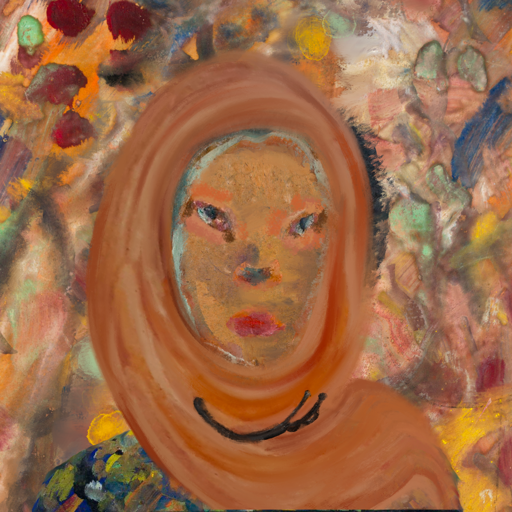
Background: Mother_And_Son_Mother, Head And Neck Front: In_The_Sun, Face Front: Boggyland, Bust: An_Impression, Hair Front: Boggyland, Head Accessory: Pious_Lady_Scarf, Second Necklace: Blank, Necklace: Orphan, Baby: Blank